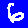
Digit: 6